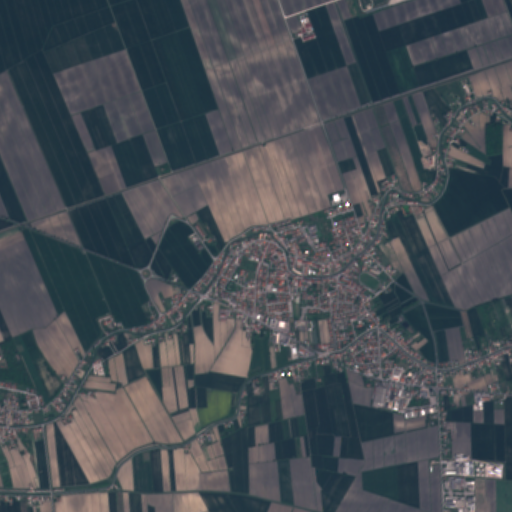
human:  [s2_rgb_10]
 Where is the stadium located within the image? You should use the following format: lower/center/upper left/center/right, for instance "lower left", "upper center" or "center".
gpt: The stadium is located in the center right of the image.
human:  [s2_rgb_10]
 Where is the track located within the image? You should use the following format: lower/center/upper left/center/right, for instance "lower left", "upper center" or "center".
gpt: There is no track in the image.